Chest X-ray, PA view. Patient: 68 years old, sex F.
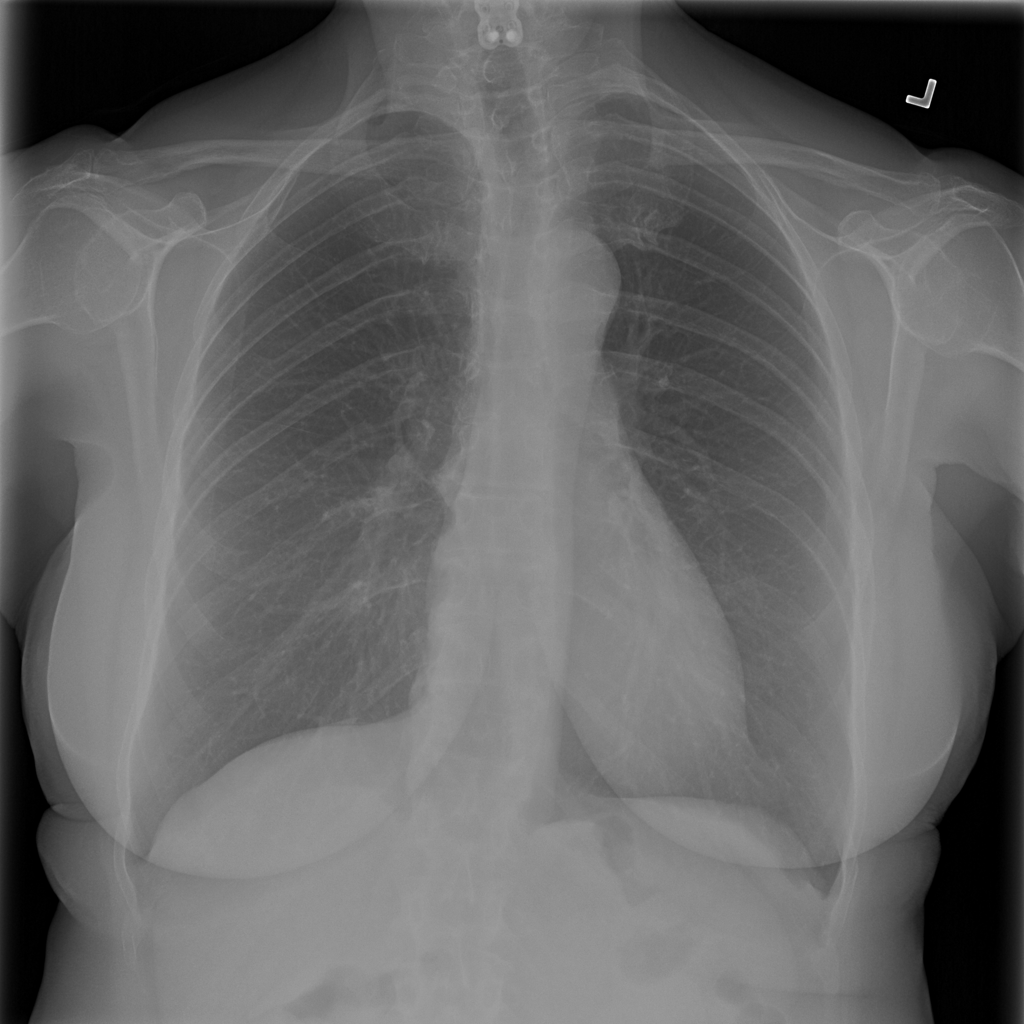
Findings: No Finding